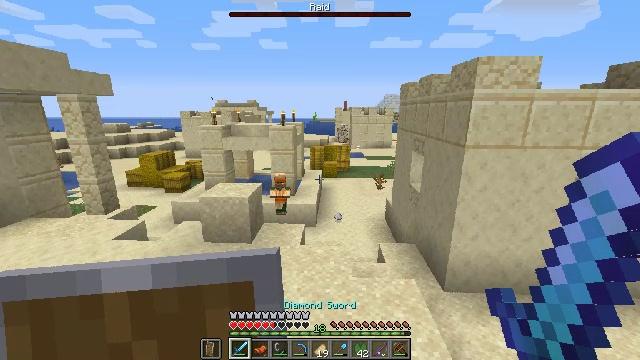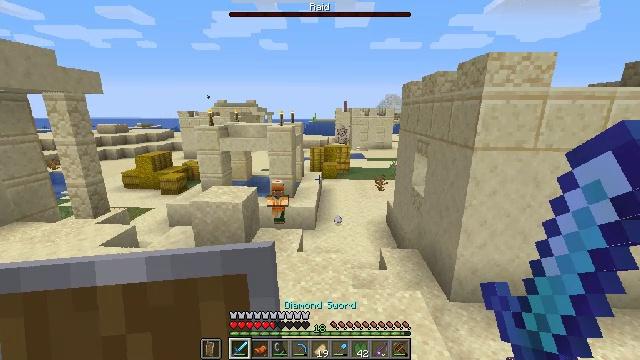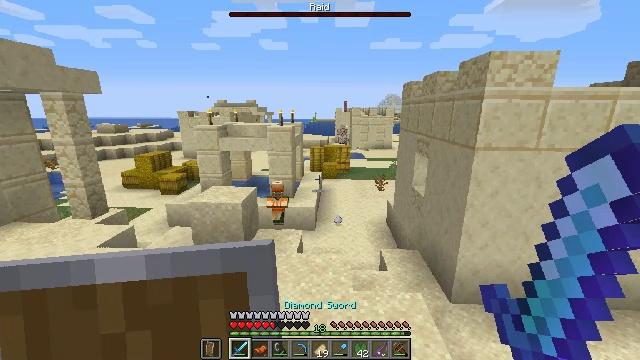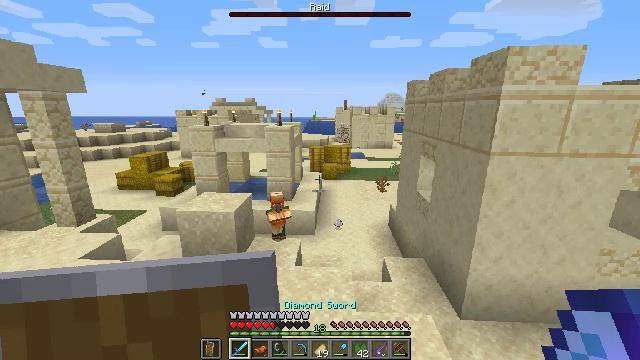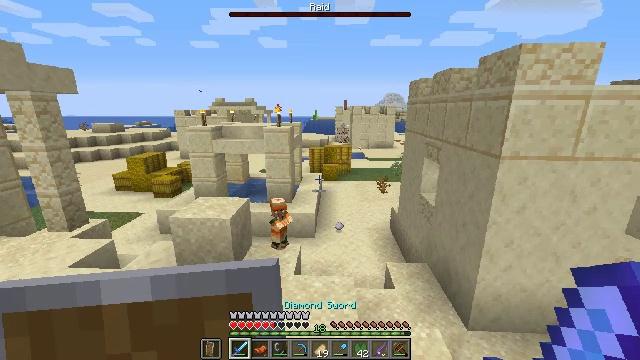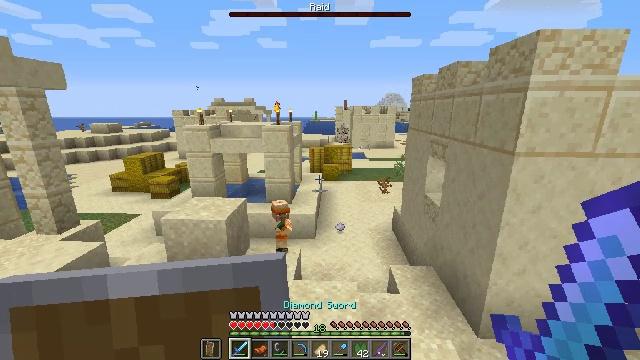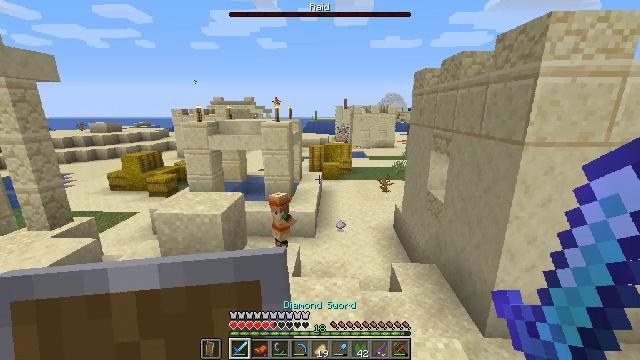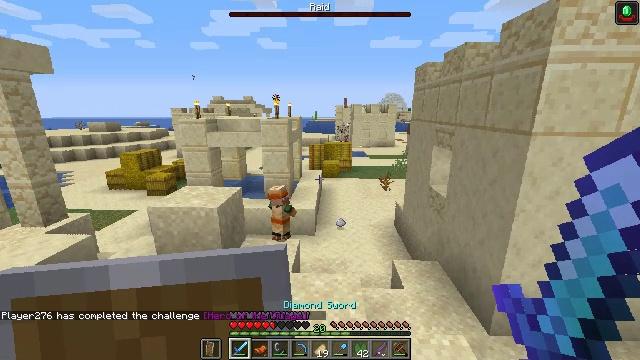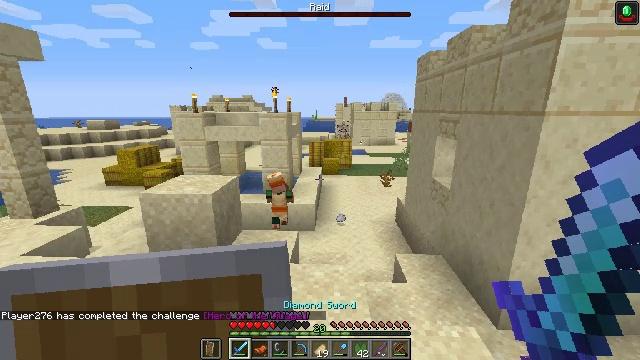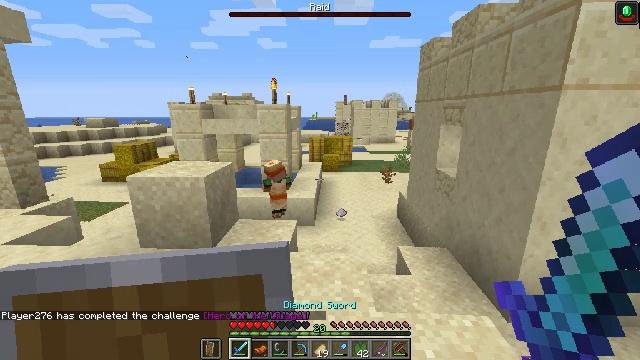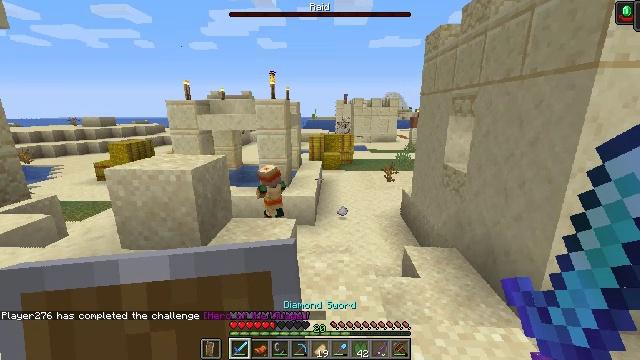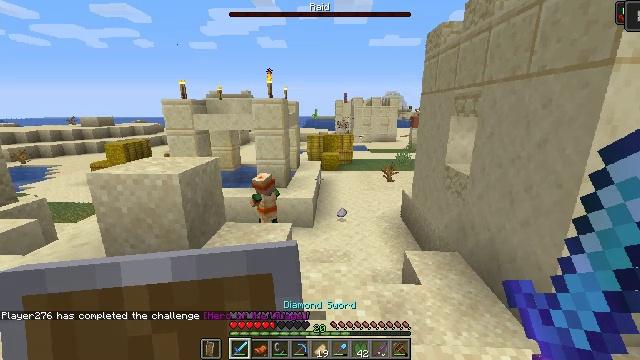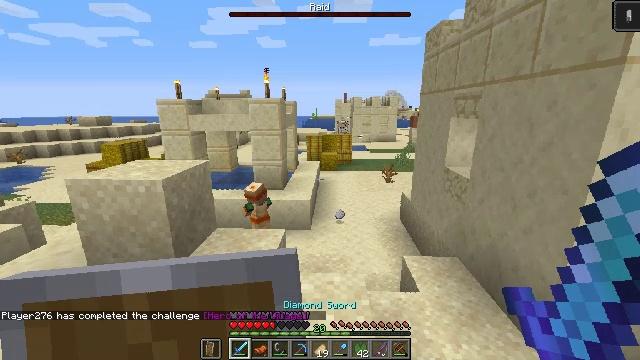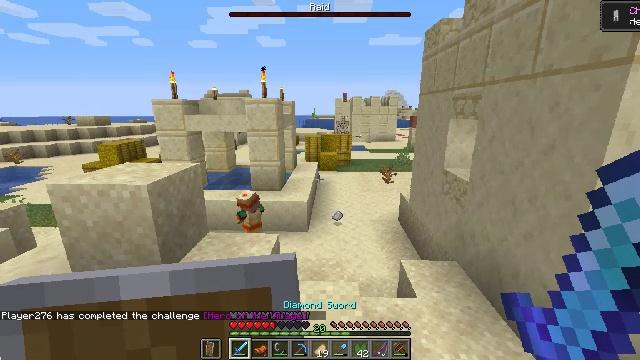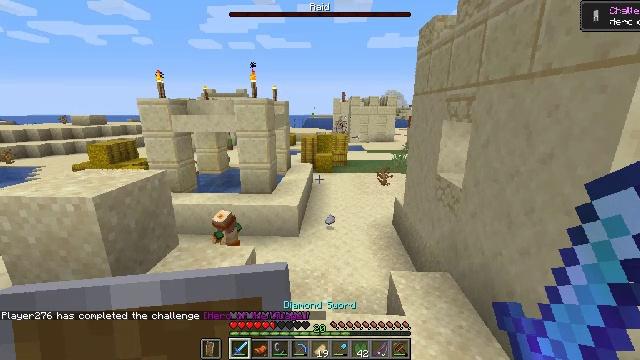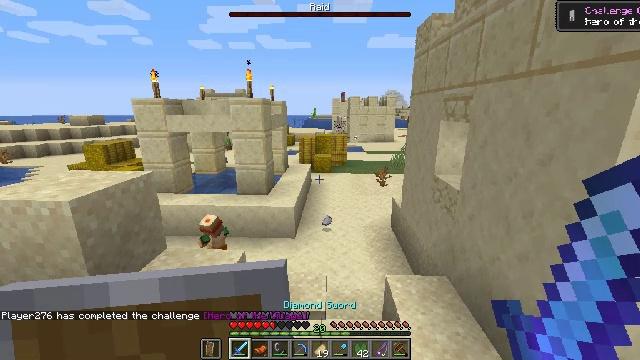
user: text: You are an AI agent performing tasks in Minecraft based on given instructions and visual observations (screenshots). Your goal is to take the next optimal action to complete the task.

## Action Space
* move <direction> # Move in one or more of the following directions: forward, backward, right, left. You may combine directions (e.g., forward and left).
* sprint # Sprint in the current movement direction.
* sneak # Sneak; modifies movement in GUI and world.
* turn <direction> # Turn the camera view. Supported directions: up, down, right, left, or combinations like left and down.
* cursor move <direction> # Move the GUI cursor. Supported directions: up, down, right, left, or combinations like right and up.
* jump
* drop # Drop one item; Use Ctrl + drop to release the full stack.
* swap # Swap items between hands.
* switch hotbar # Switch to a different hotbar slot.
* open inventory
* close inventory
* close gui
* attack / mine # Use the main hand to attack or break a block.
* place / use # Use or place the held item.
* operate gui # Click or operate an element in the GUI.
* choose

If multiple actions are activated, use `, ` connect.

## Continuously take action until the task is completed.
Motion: motion action
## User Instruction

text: Drop a glass bottle.
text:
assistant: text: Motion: move forward
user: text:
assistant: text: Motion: move forward
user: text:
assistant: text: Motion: move forward
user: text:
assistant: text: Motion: move forward
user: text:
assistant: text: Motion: move forward
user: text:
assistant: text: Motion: move forward
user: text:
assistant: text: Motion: move forward
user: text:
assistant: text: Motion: move forward
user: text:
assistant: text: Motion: move forward
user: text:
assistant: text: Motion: move forward
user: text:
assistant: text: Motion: move forward and move right
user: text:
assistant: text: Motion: move forward and move right
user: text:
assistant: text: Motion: move forward and move right
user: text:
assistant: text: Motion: move forward and move right
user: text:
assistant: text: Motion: no_op
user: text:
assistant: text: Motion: no_op
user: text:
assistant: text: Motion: no_op
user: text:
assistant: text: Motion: move forward
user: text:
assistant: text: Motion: move forward
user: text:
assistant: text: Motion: move forward
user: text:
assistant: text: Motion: move forward
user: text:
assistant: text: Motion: move forward
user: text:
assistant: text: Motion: move forward
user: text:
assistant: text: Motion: move forward
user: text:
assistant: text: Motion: move forward
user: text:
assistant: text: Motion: move forward
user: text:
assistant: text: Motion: move forward
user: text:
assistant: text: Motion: move forward
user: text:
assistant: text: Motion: move forward
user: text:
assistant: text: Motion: move forward